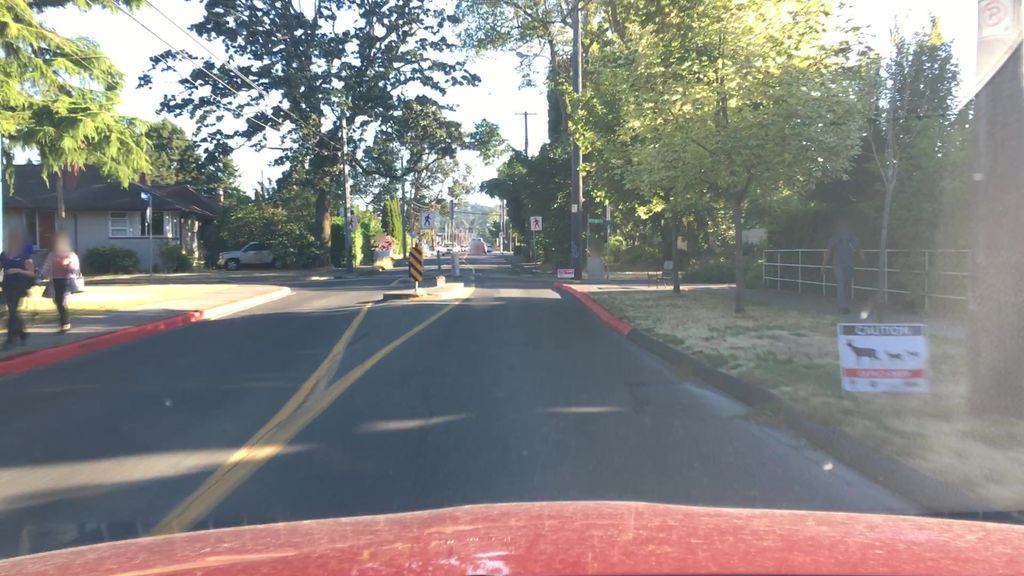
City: victoria